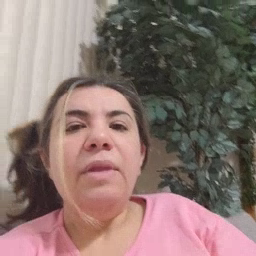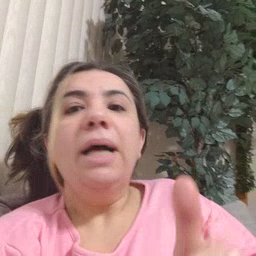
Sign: not